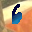
Label: 6